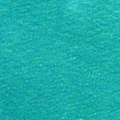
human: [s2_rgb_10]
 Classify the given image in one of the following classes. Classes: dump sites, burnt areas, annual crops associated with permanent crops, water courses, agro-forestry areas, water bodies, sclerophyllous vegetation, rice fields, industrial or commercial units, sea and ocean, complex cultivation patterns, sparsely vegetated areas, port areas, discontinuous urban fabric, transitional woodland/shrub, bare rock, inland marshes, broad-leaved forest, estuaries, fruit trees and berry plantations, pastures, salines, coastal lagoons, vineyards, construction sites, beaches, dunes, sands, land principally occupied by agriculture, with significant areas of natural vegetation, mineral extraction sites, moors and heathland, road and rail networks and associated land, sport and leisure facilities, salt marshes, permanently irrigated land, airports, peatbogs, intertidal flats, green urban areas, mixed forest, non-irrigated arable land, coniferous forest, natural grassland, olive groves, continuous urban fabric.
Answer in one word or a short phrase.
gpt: sea and ocean